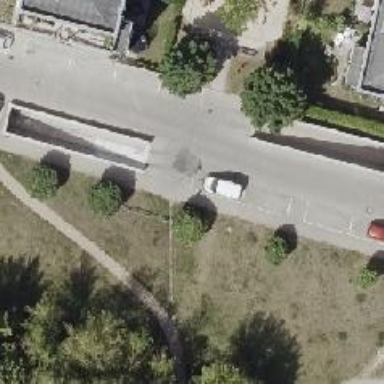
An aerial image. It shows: Parking entrance with concrete surface.